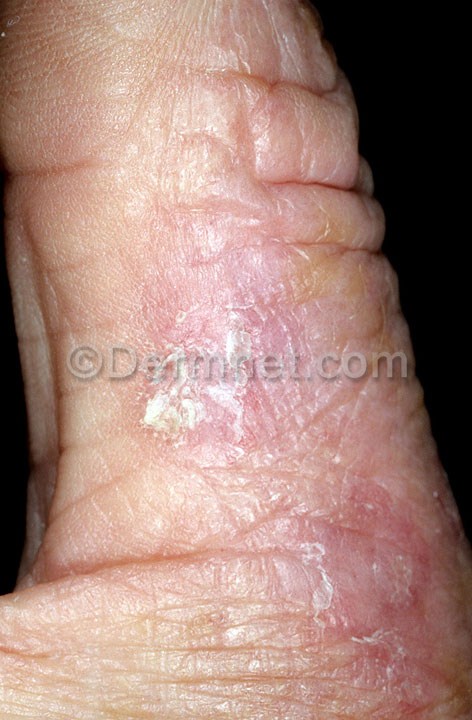
Disease: Actinic Keratosis Basal Cell Carcinoma and other Malignant Lesions